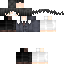
A female human skin with medium skin, wearing brown long hair dressed in a blue hoodie and black pants, featuring a closed mouth.